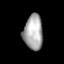
Tissue: lung
Cell type: Others
Senescence score: 0.225
Nuclear area (px): 668
Mean DAPI intensity: 166.007